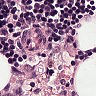
Metastatic tissue present: no